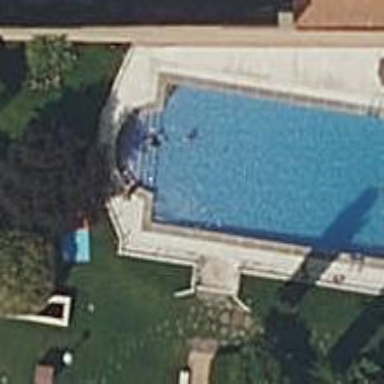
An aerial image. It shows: Swimming pool located in leisure land.